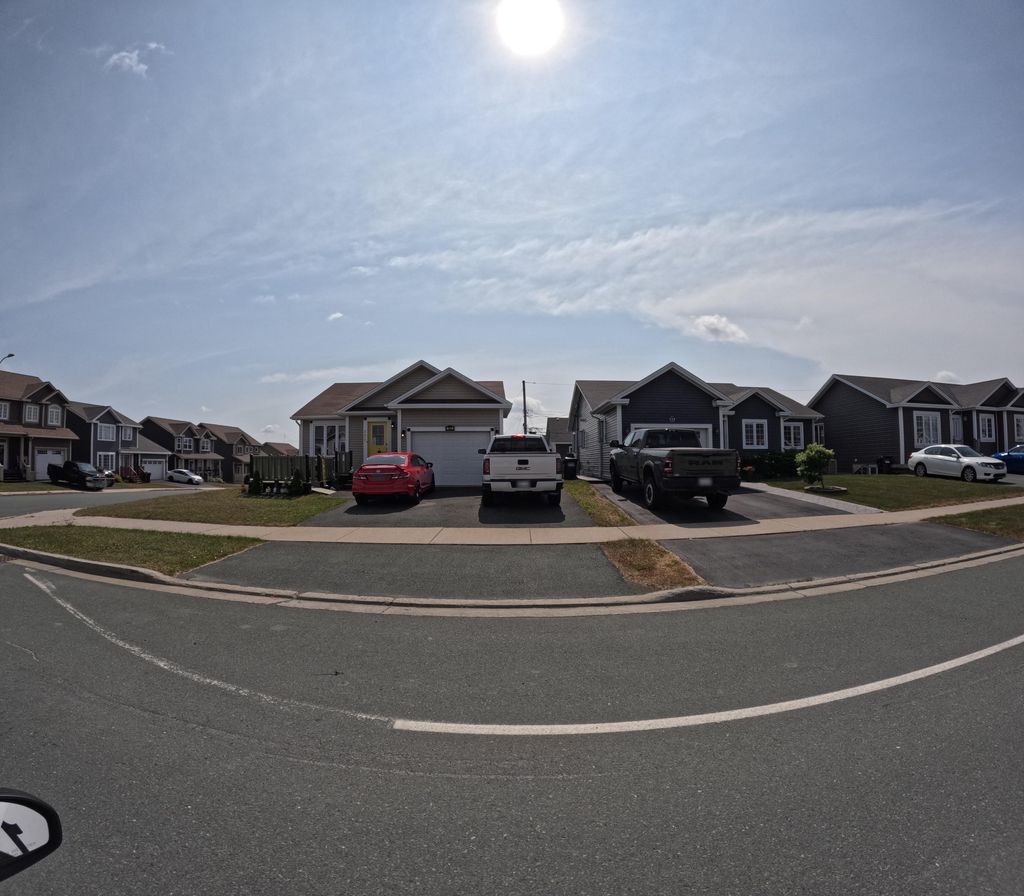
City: st_johns